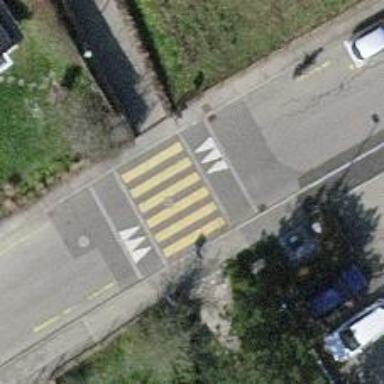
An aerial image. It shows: Asphalt steps along the road.